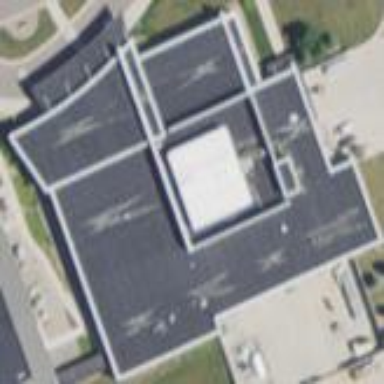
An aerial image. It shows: Healthcare clinic building.